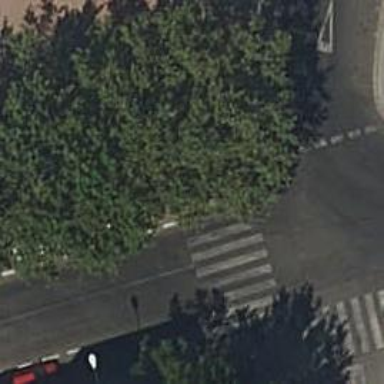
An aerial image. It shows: Sidewalk.